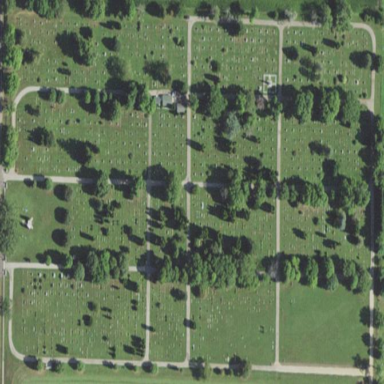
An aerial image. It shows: Graveyard used as cemetery.